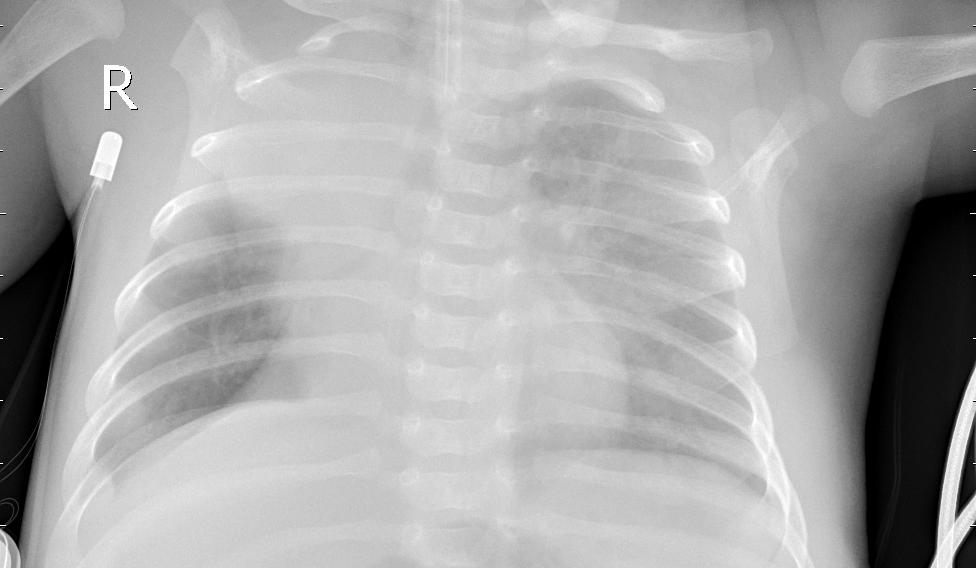
Diagnosis: PNEUMONIA